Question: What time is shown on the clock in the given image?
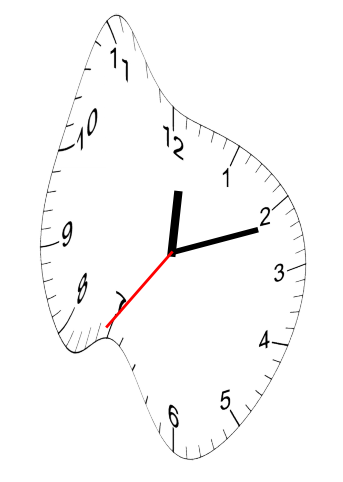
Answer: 12:11:36